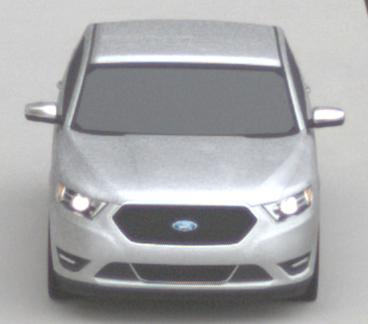
Make: Ford
Model: Taurus
Detailed model: SHO
Model produced from: 2012
Model produced until: 2019
Doors: 4
Color: white
Road condition: dry road
Daytime: morning or afternoon
Contrast: low contrast